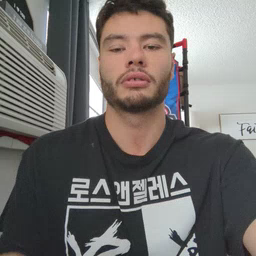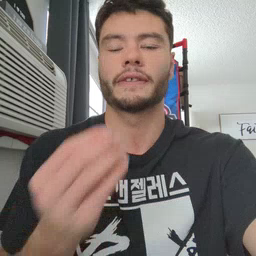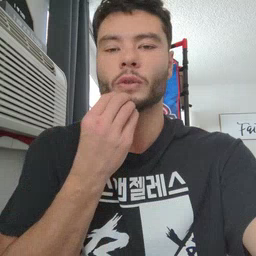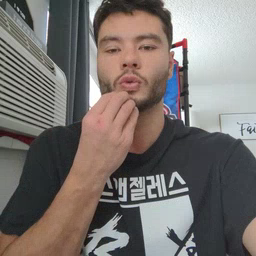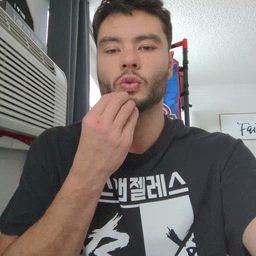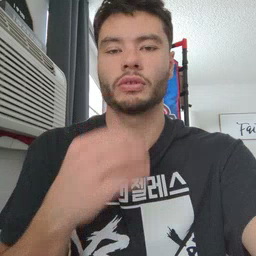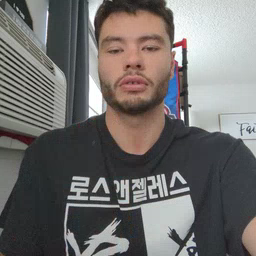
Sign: food